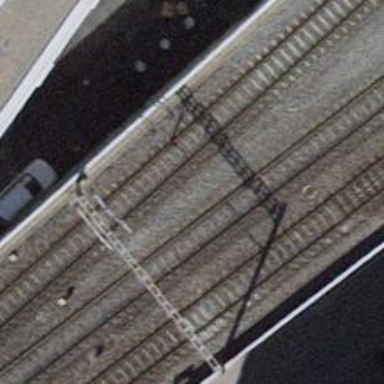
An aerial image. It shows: Junction on the railway.